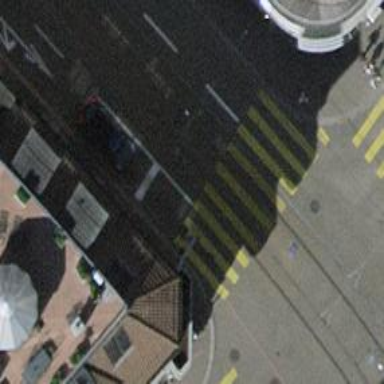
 there are traffic signals and zebra crossing."